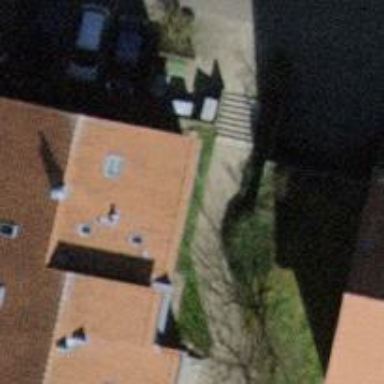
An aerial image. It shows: Road with steps.